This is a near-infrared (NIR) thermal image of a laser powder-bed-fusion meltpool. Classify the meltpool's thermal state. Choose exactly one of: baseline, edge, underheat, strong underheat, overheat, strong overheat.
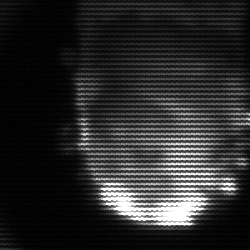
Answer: baseline